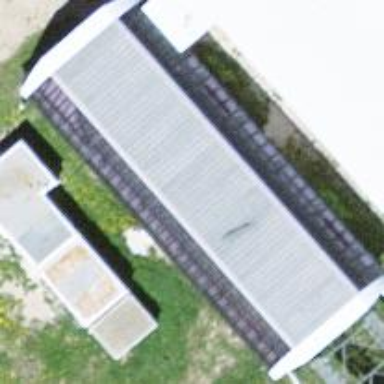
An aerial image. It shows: View of roof of building.